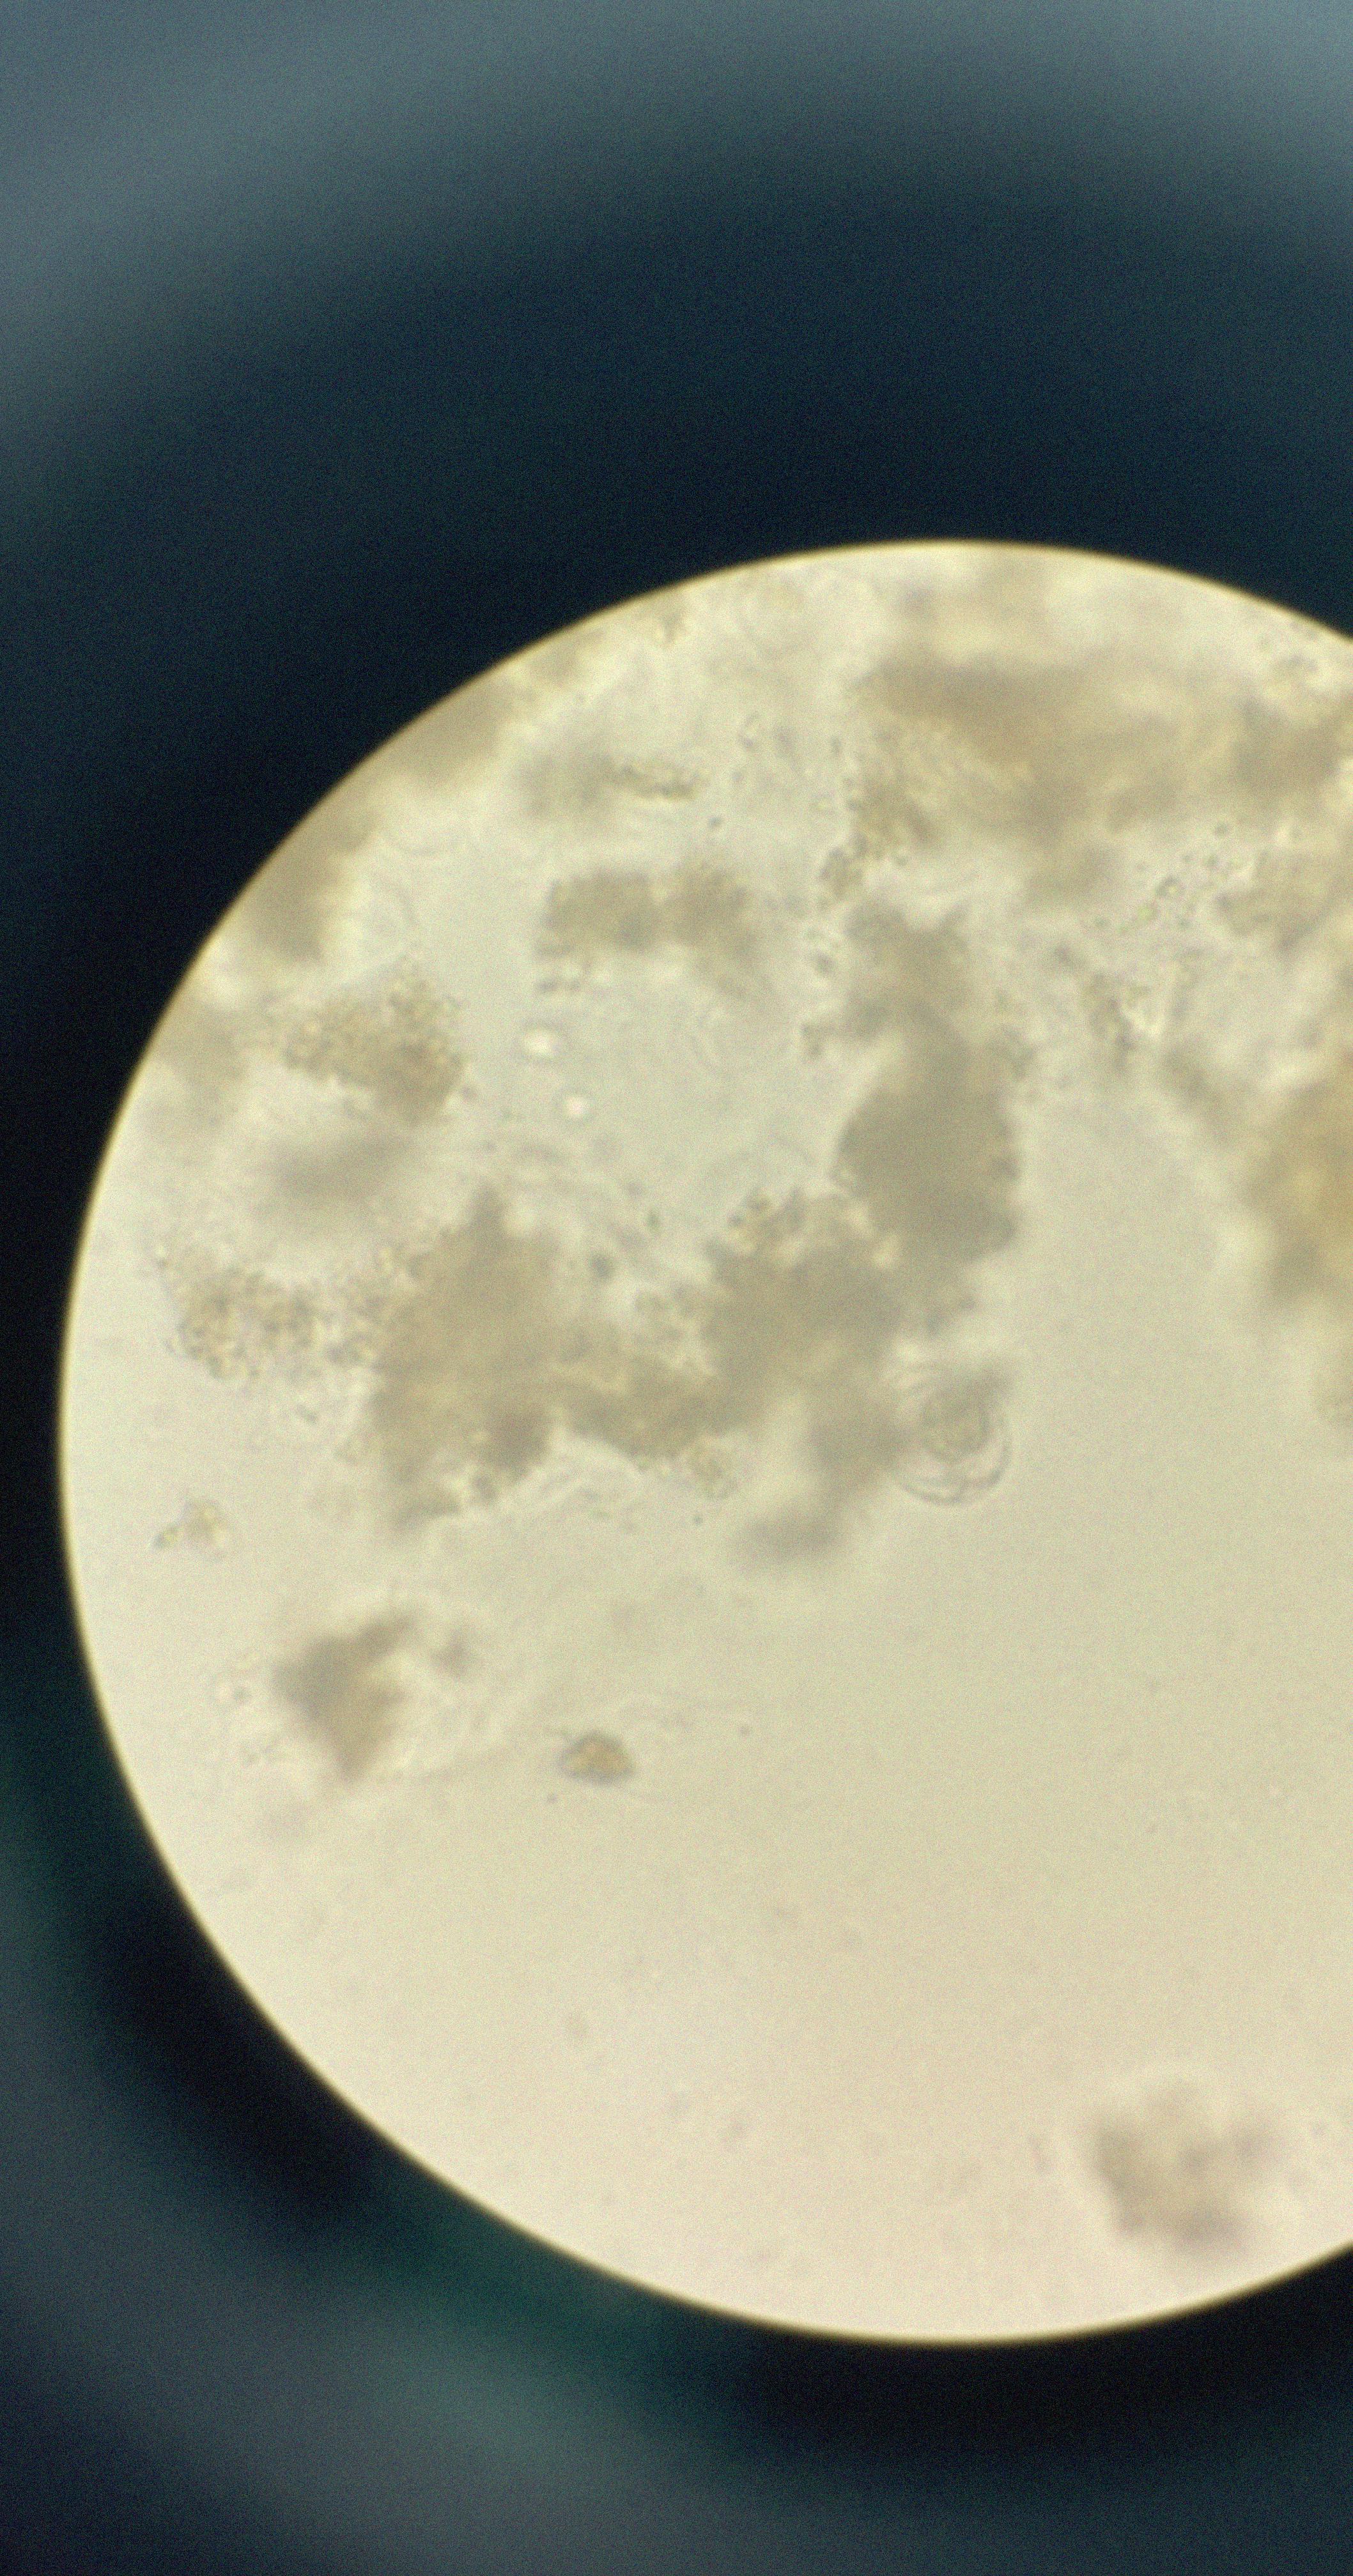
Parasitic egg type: Hymenolepis nana